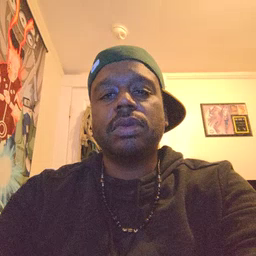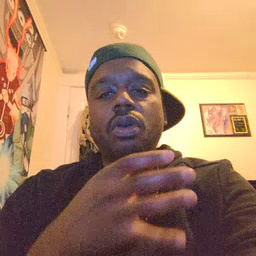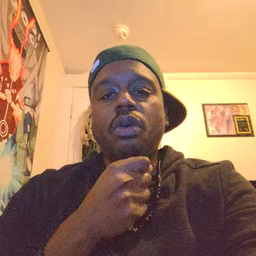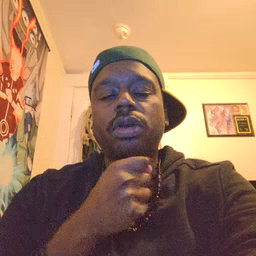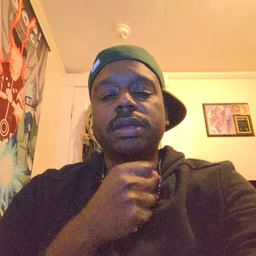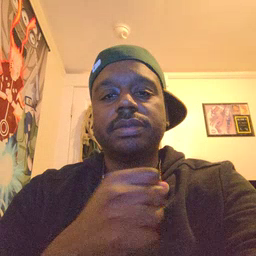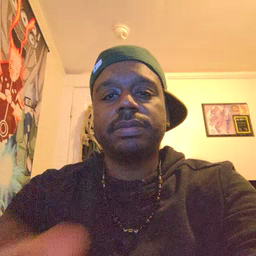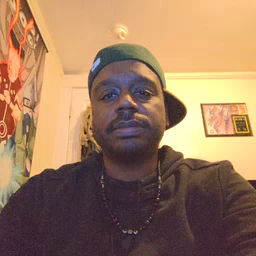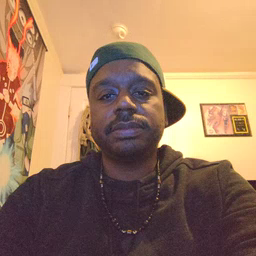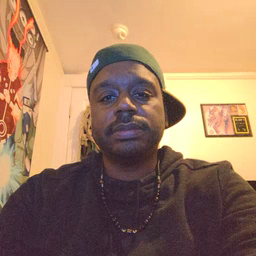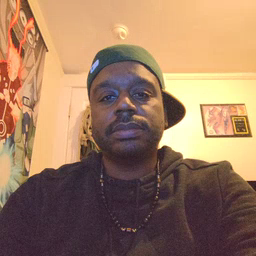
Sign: orange